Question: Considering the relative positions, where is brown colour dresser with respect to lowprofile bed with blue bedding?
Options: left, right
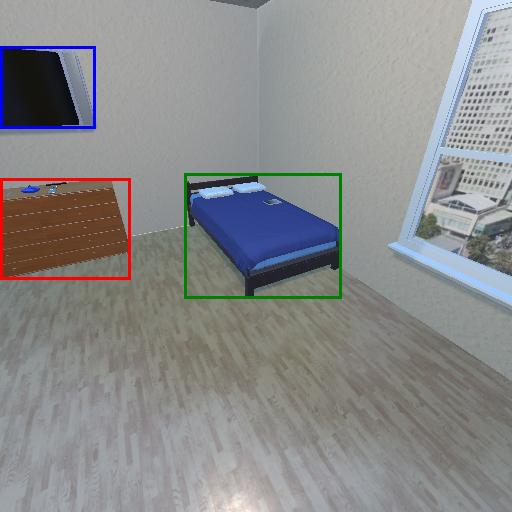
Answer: left